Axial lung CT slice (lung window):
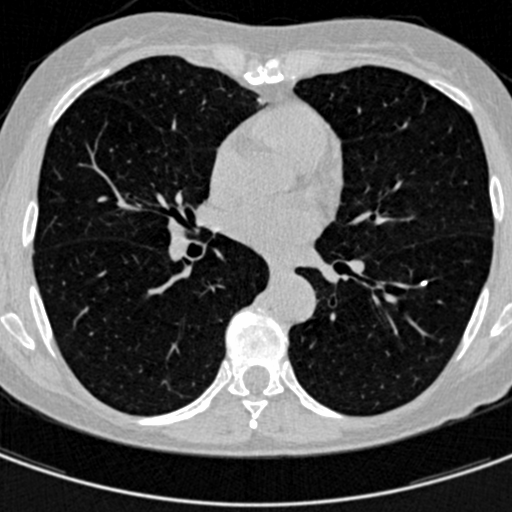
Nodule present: yes
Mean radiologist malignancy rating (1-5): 1